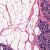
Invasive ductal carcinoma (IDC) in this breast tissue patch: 0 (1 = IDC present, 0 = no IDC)